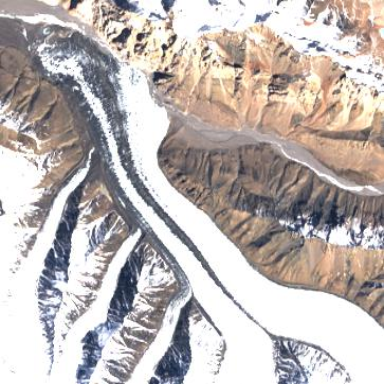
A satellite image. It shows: Stunning view of glacier.